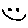
Label: smiley face